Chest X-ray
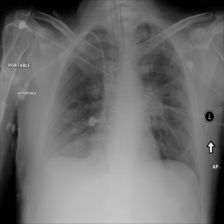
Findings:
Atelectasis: negative
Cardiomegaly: negative
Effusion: negative
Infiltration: negative
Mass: positive
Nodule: negative
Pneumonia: negative
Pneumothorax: negative
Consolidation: negative
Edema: negative
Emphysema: negative
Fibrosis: negative
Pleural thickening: negative
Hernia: negative